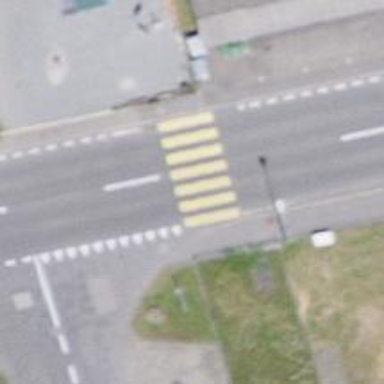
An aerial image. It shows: Uncontrolled zebra crossing with zebra markings.